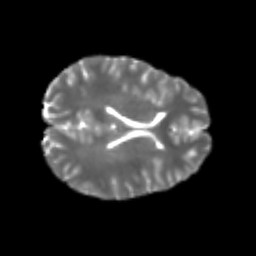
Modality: T2w
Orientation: axial
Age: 22
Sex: male
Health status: healthy
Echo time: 0.074 s